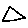
Label: triangle